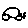
Label: car